Chest X-ray:
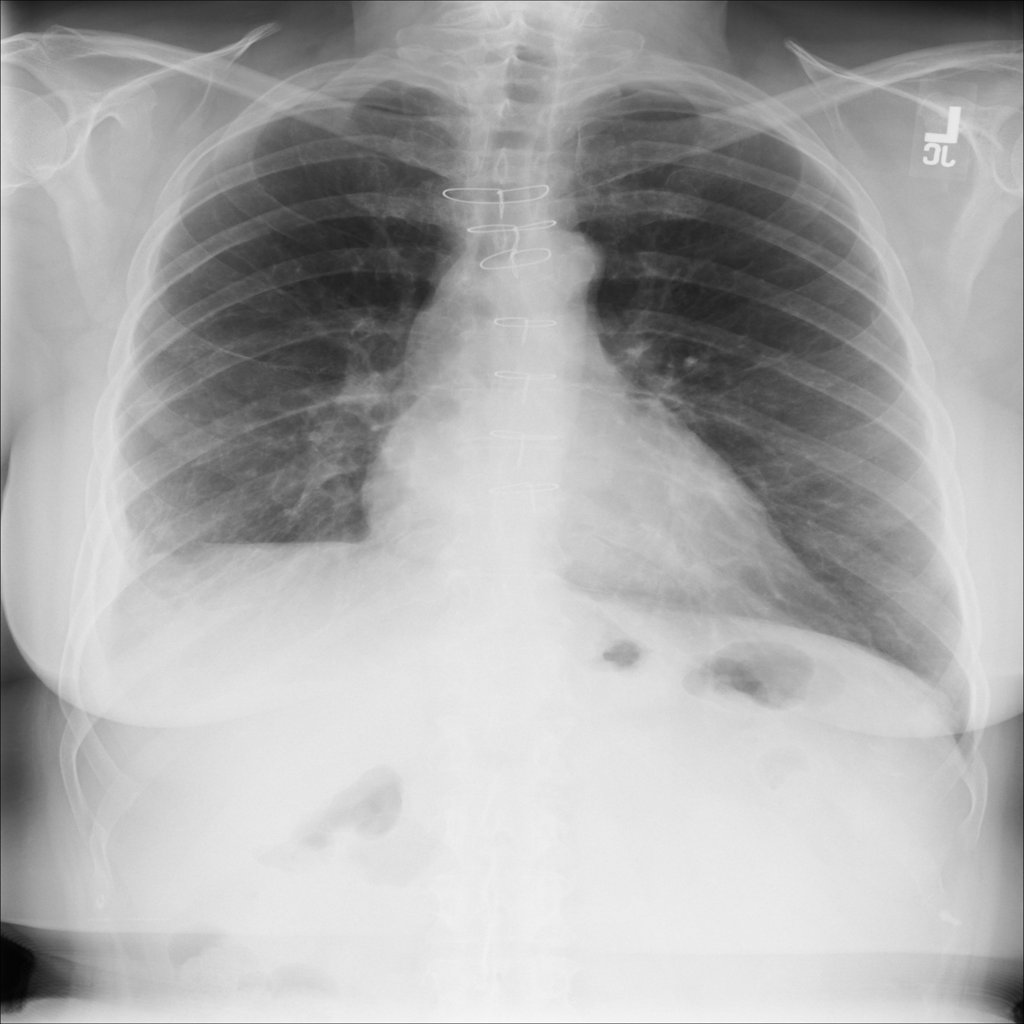
Findings: Effusion, Consolidation
No abnormal finding: no